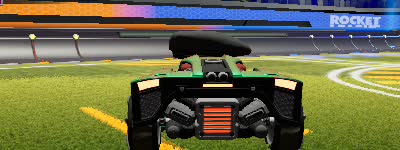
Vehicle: breakout